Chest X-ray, PA view. Patient: 66 years old, sex M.
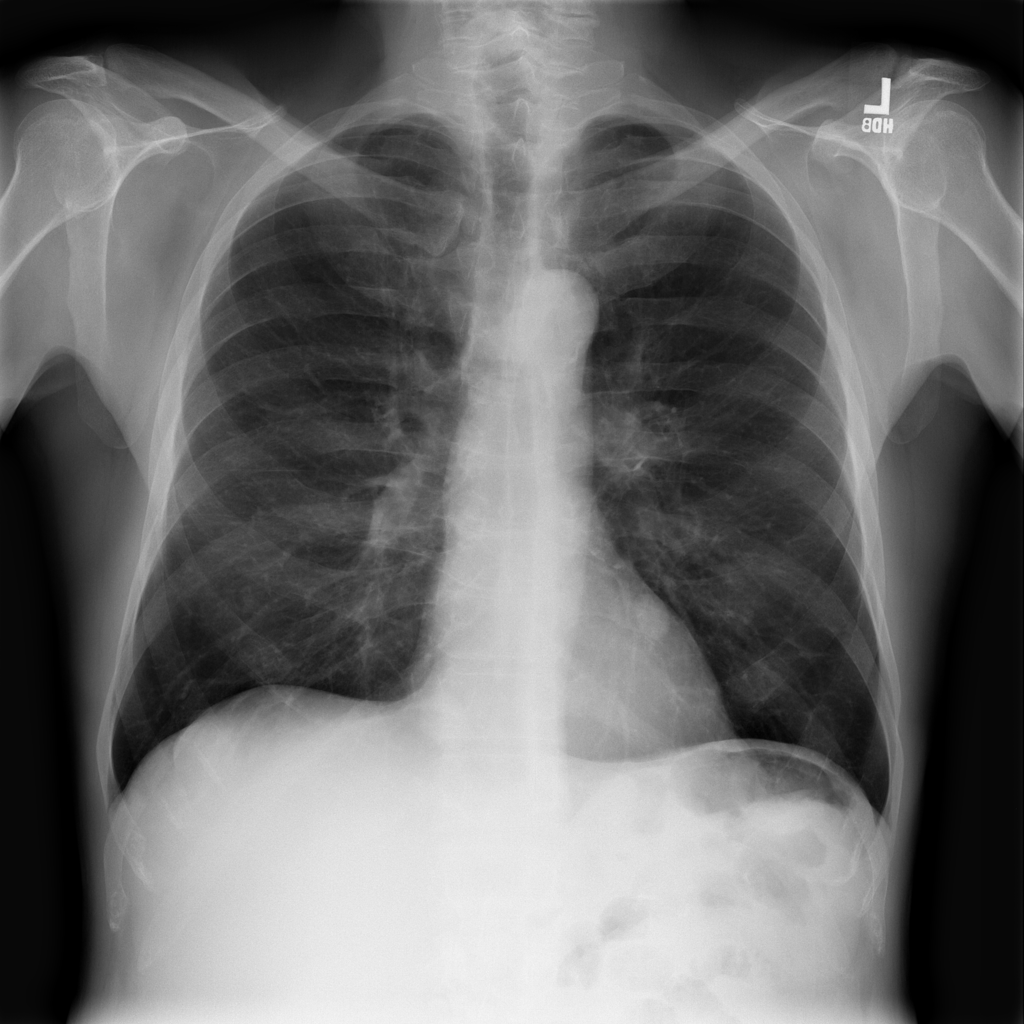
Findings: Emphysema, Mass